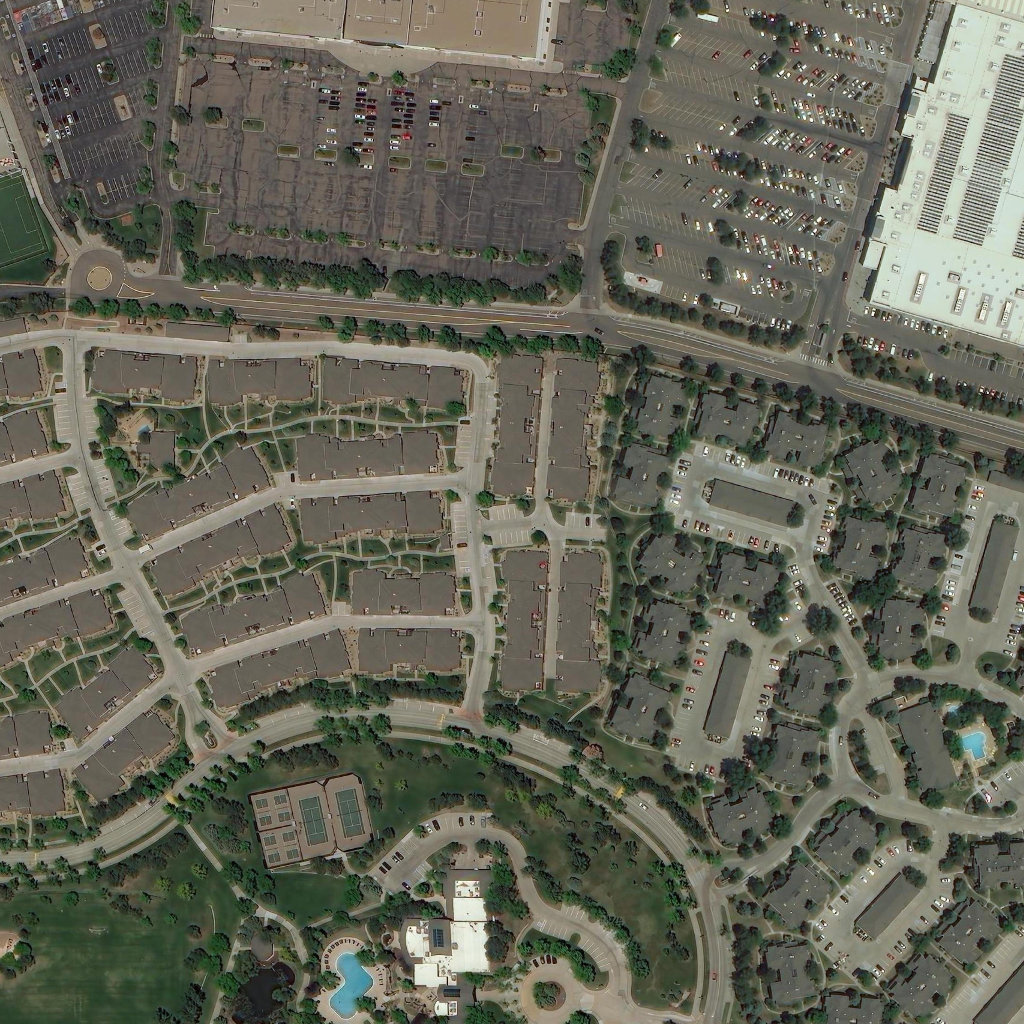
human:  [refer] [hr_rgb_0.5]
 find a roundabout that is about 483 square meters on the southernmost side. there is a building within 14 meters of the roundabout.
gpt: <box>[[50, 93, 57, 100, 0]]</box>

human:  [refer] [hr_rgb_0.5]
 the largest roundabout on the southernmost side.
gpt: <box>[[50, 93, 57, 100, 0]]</box>